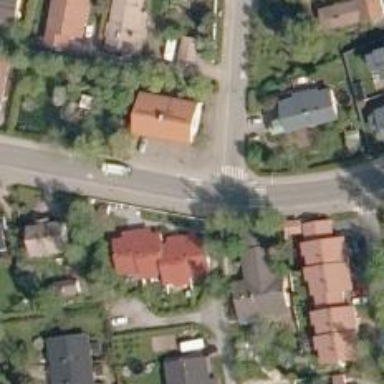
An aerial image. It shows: Uncontrolled crossing on the road.